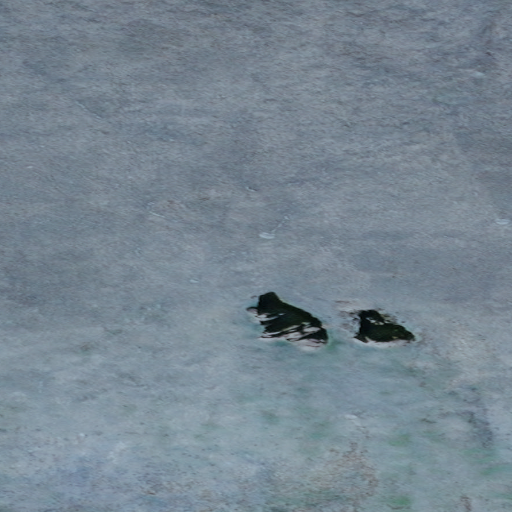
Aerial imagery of mountain in Alaska named Ears Peak containing only unknown